Question: Is there a simple way to style element like this?

Supposed to be used on a mobile so CSS3 is fully available. Can't think of a simple way. Images are out of question.
It has to be this blocky and there supposed to be a text within (this is a blocky 8-bit button)
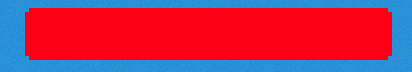
Answer: This jumps off of feeela's beginnings, but it's different enough to warrant its own answer.
1. Rather than putting a colored block overly, it only adds red-colored elements, allowing background to show through. HOWEVER, to calculate it properly (so that they're square corners!) I had to set a fixed width height. There's probably some sort of wacky way to do this with percentages, but for proof of concept it was too headachey to contemplate. Since the requirement is for fixed height variable width, this should work.
2. The pseudo-elements need to have content or they will "collapse". The content can be empty, but that property needs to be set.
CSS:
'''
/* main button block */
.button {
display:inline-block;
background: #f00;
position: relative;
line-height: 60px;
text-align: center;
padding: 0 20px;
height: 60px;
margin-left: 0.5em;
}
/* common background color to all */
.button, .button::before, .button::after {
background-color: #f00;
}
/* shared styles to make left and right lines */
.button::before, .button::after {
content: "";
position: absolute;
height: 50px;
width: 5px;
top: 5px;
}
/* pull the left 'line' out to the left */
.button::before {
left: -5px;
}
/* pull the right 'line' out to the right */
.button::after {
right: -5px;
}
'''
Fiddle: <URL>